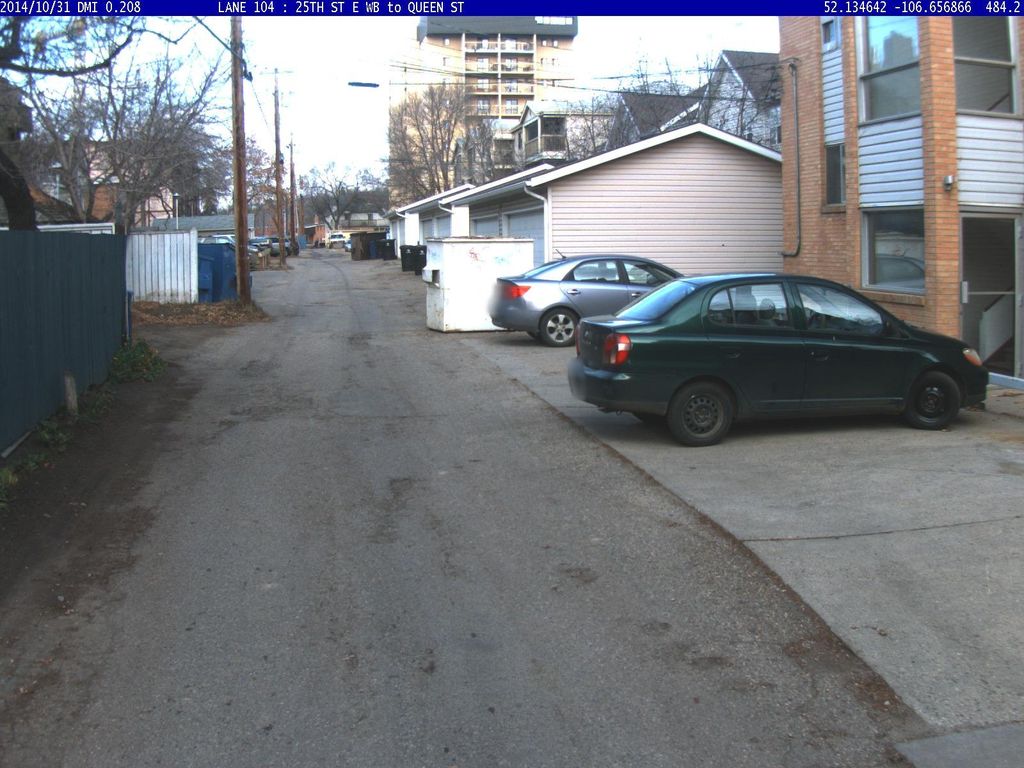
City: saskatoon